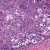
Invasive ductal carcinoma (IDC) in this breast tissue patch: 0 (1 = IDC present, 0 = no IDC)